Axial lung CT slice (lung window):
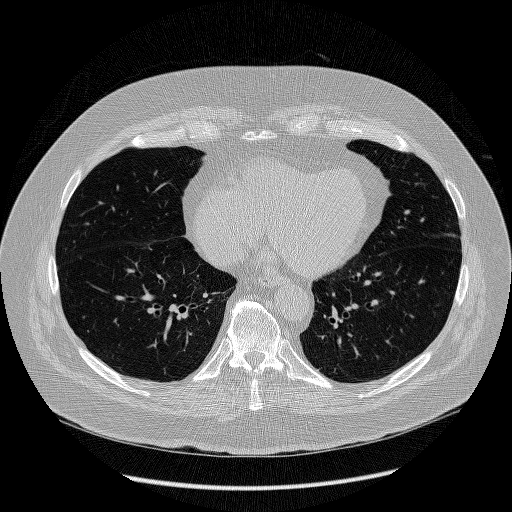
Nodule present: no